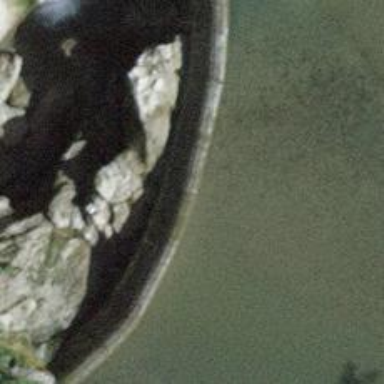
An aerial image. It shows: Weir in waterway.